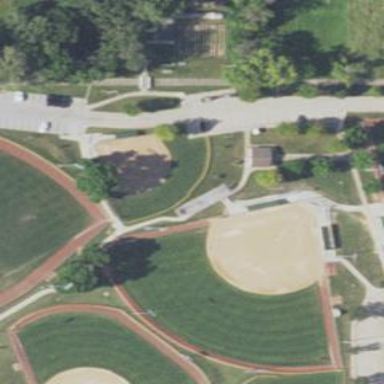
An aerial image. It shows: Softball pitch for leisure land activities.